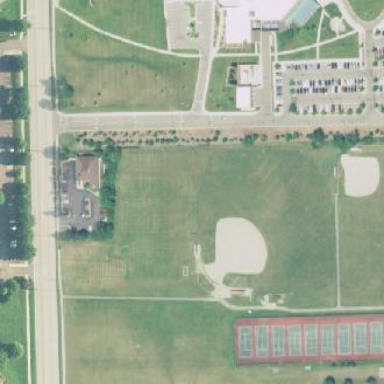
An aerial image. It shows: Baseball pitch for leisure land activities.